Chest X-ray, AP view. Patient: 69 years old, sex M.
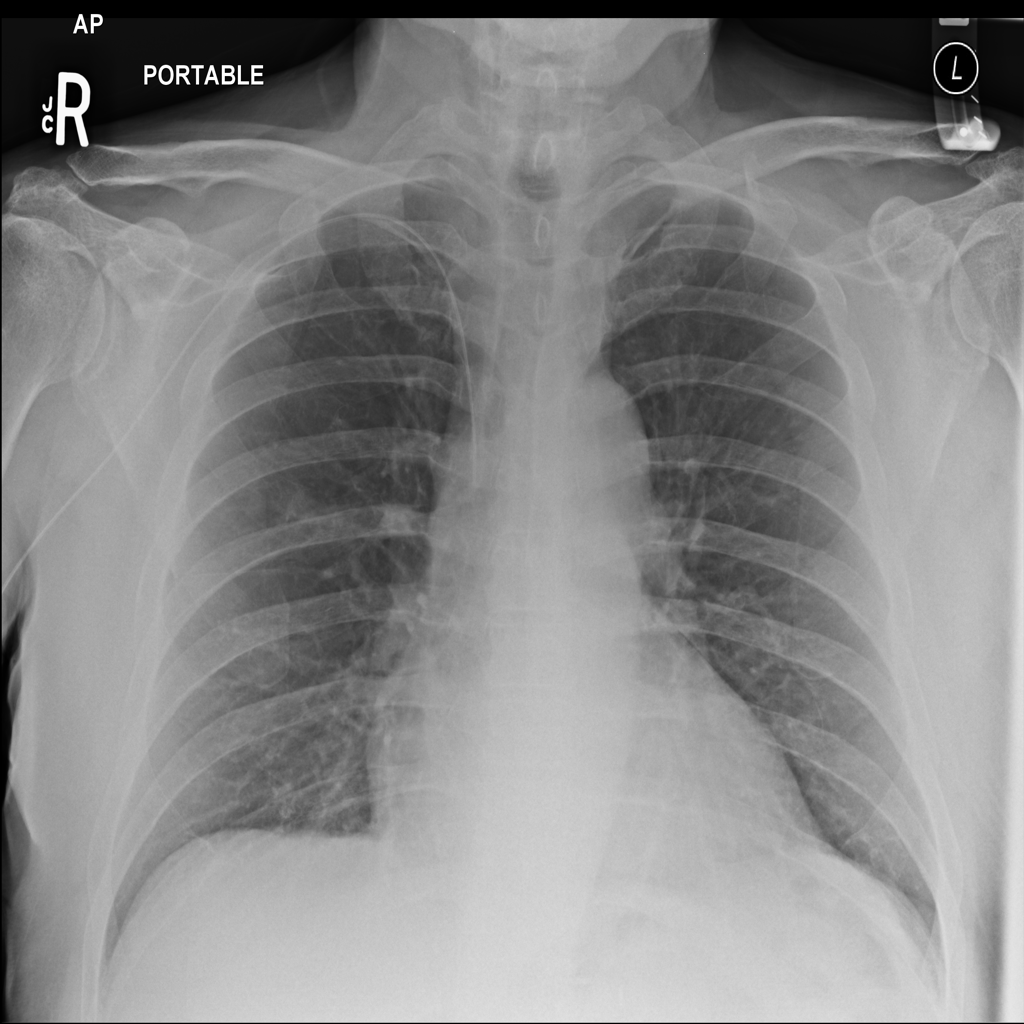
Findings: No Finding